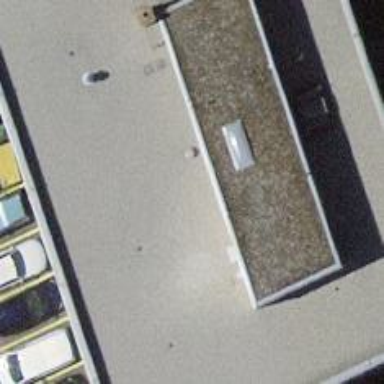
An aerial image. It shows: Office building.